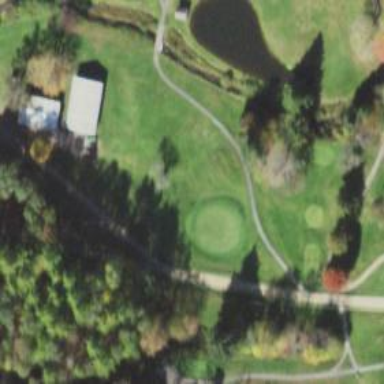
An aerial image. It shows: Path used for both walking and golf.